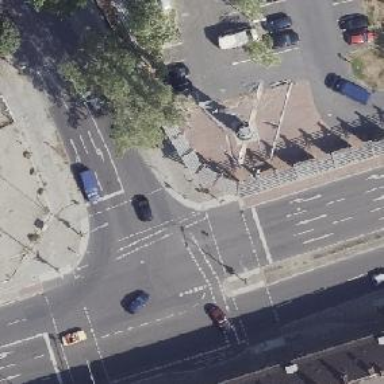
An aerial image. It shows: Junction.